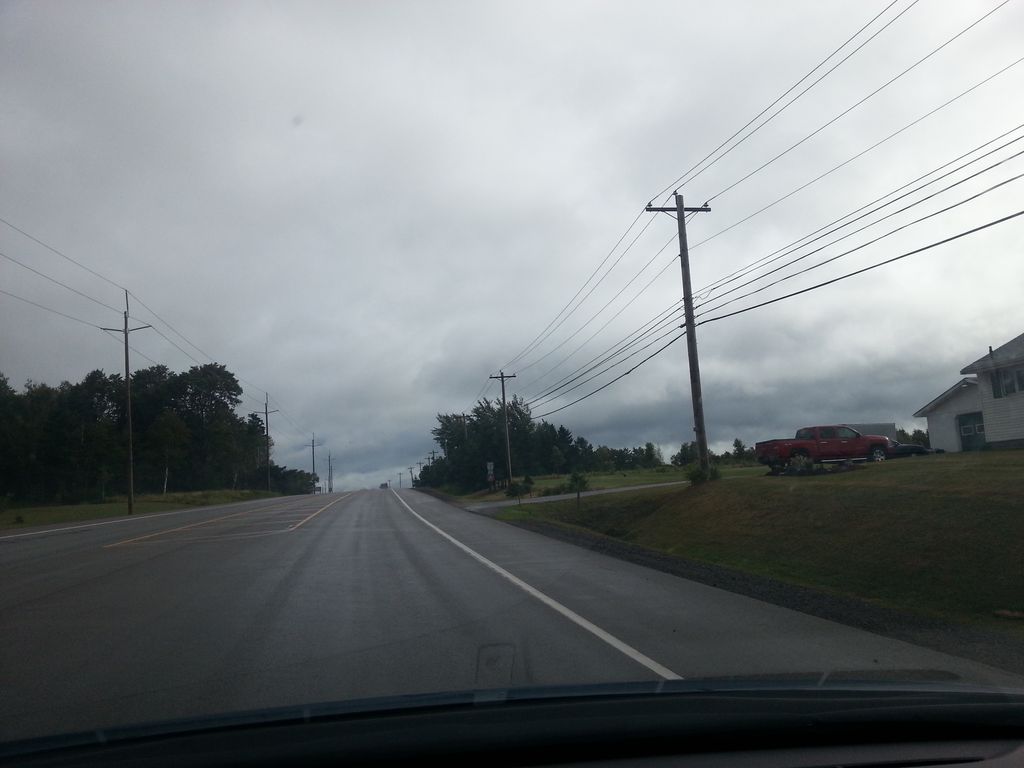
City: charlottetown